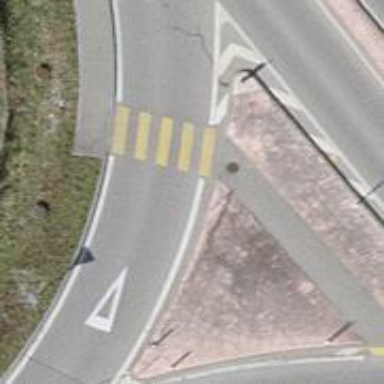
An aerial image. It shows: Uncontrolled zebra crossing with notable zebra markings.